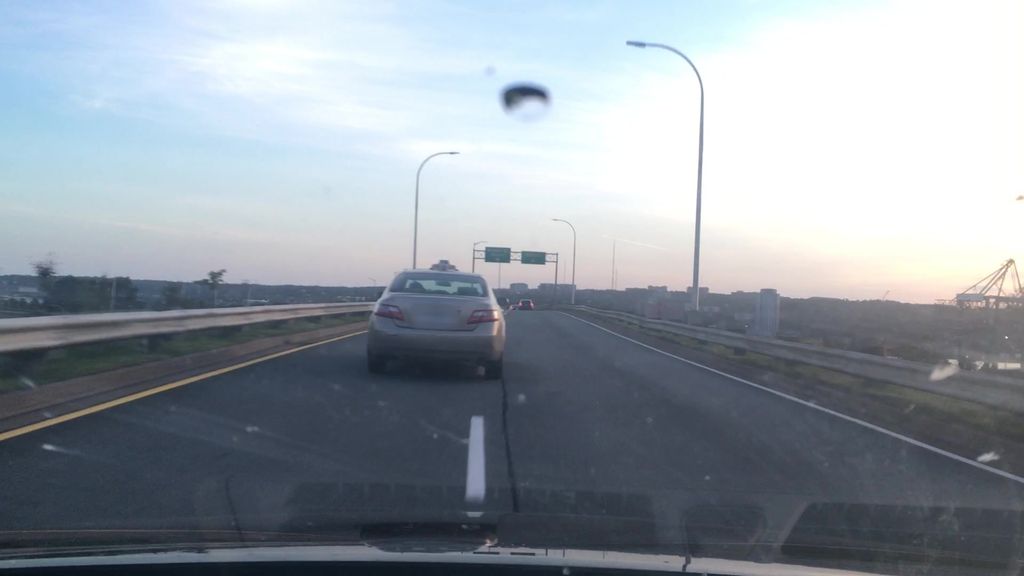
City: halifax